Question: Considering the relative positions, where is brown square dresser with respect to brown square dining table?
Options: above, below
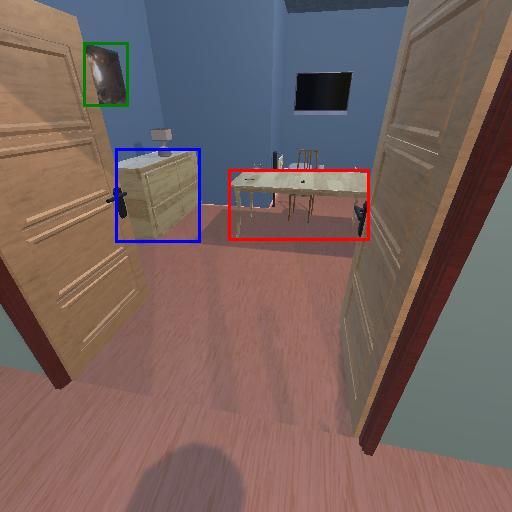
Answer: above